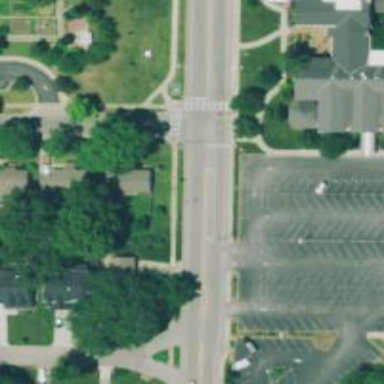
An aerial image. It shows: Solid stop line on the road.